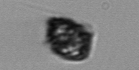
Label: Kryptoperidinium_triquetrum